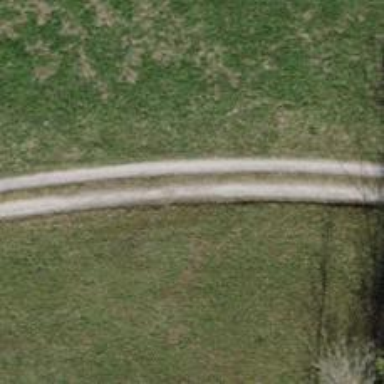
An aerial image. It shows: Agricultural vehicle track with grade2 surface type.